Chest X-ray. View position: AP
Patient age: 53
Patient sex: F
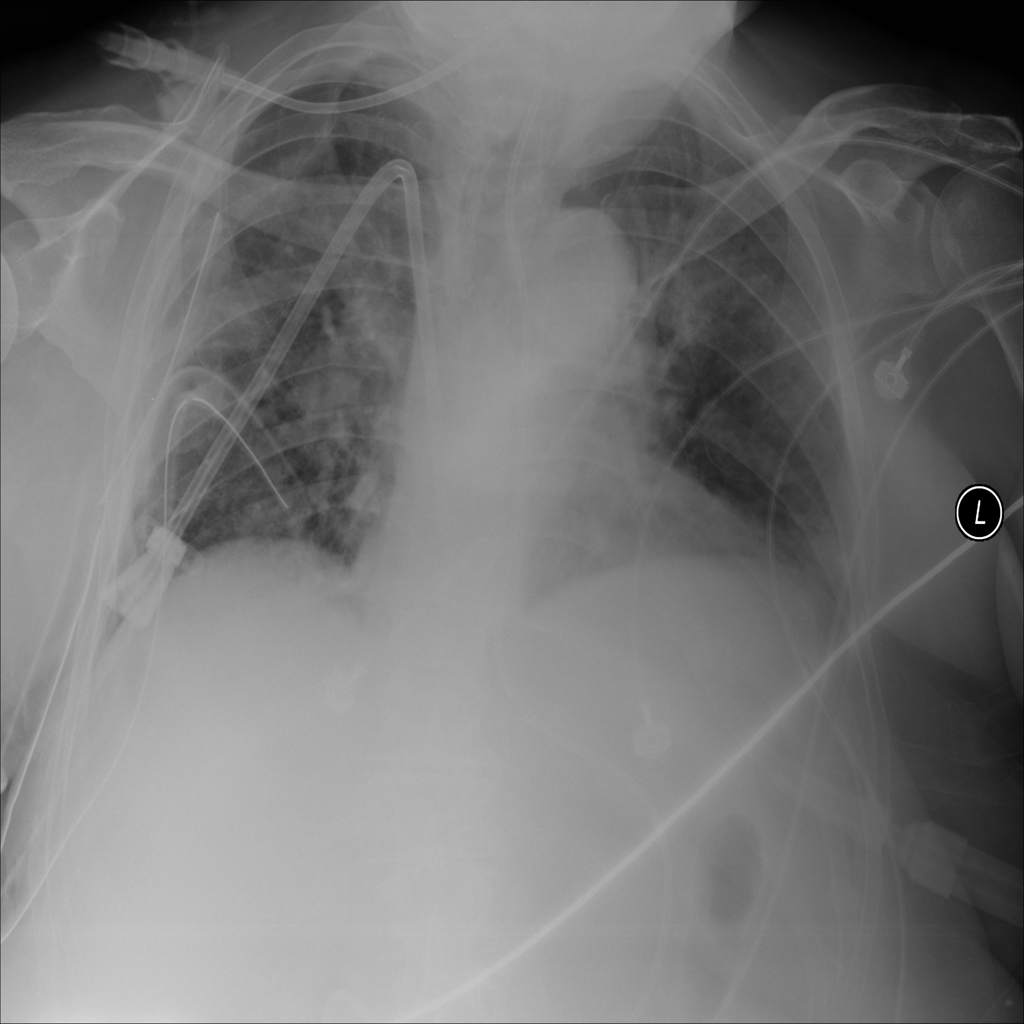
Finding: Pneumothorax